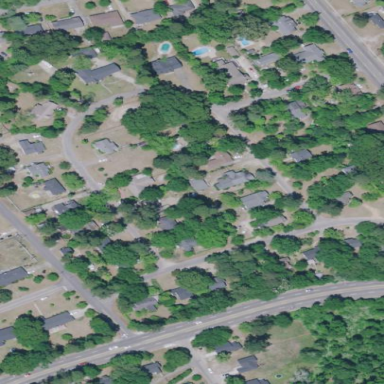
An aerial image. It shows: Residential area consisting of single-family homes.